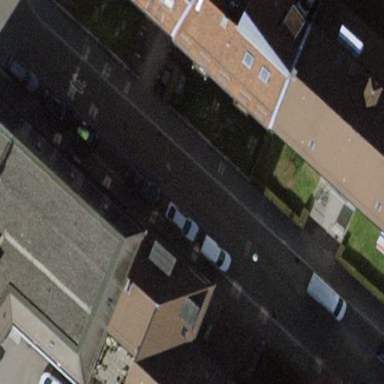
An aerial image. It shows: Parking lane.